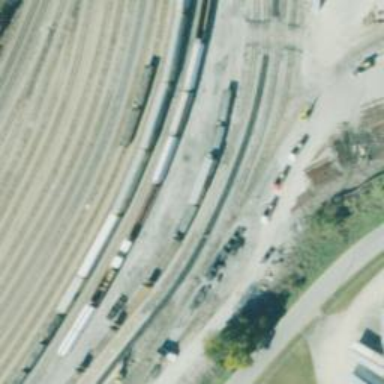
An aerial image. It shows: Railway spur junction.